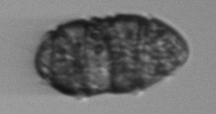
Label: Margalefidinium